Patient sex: M
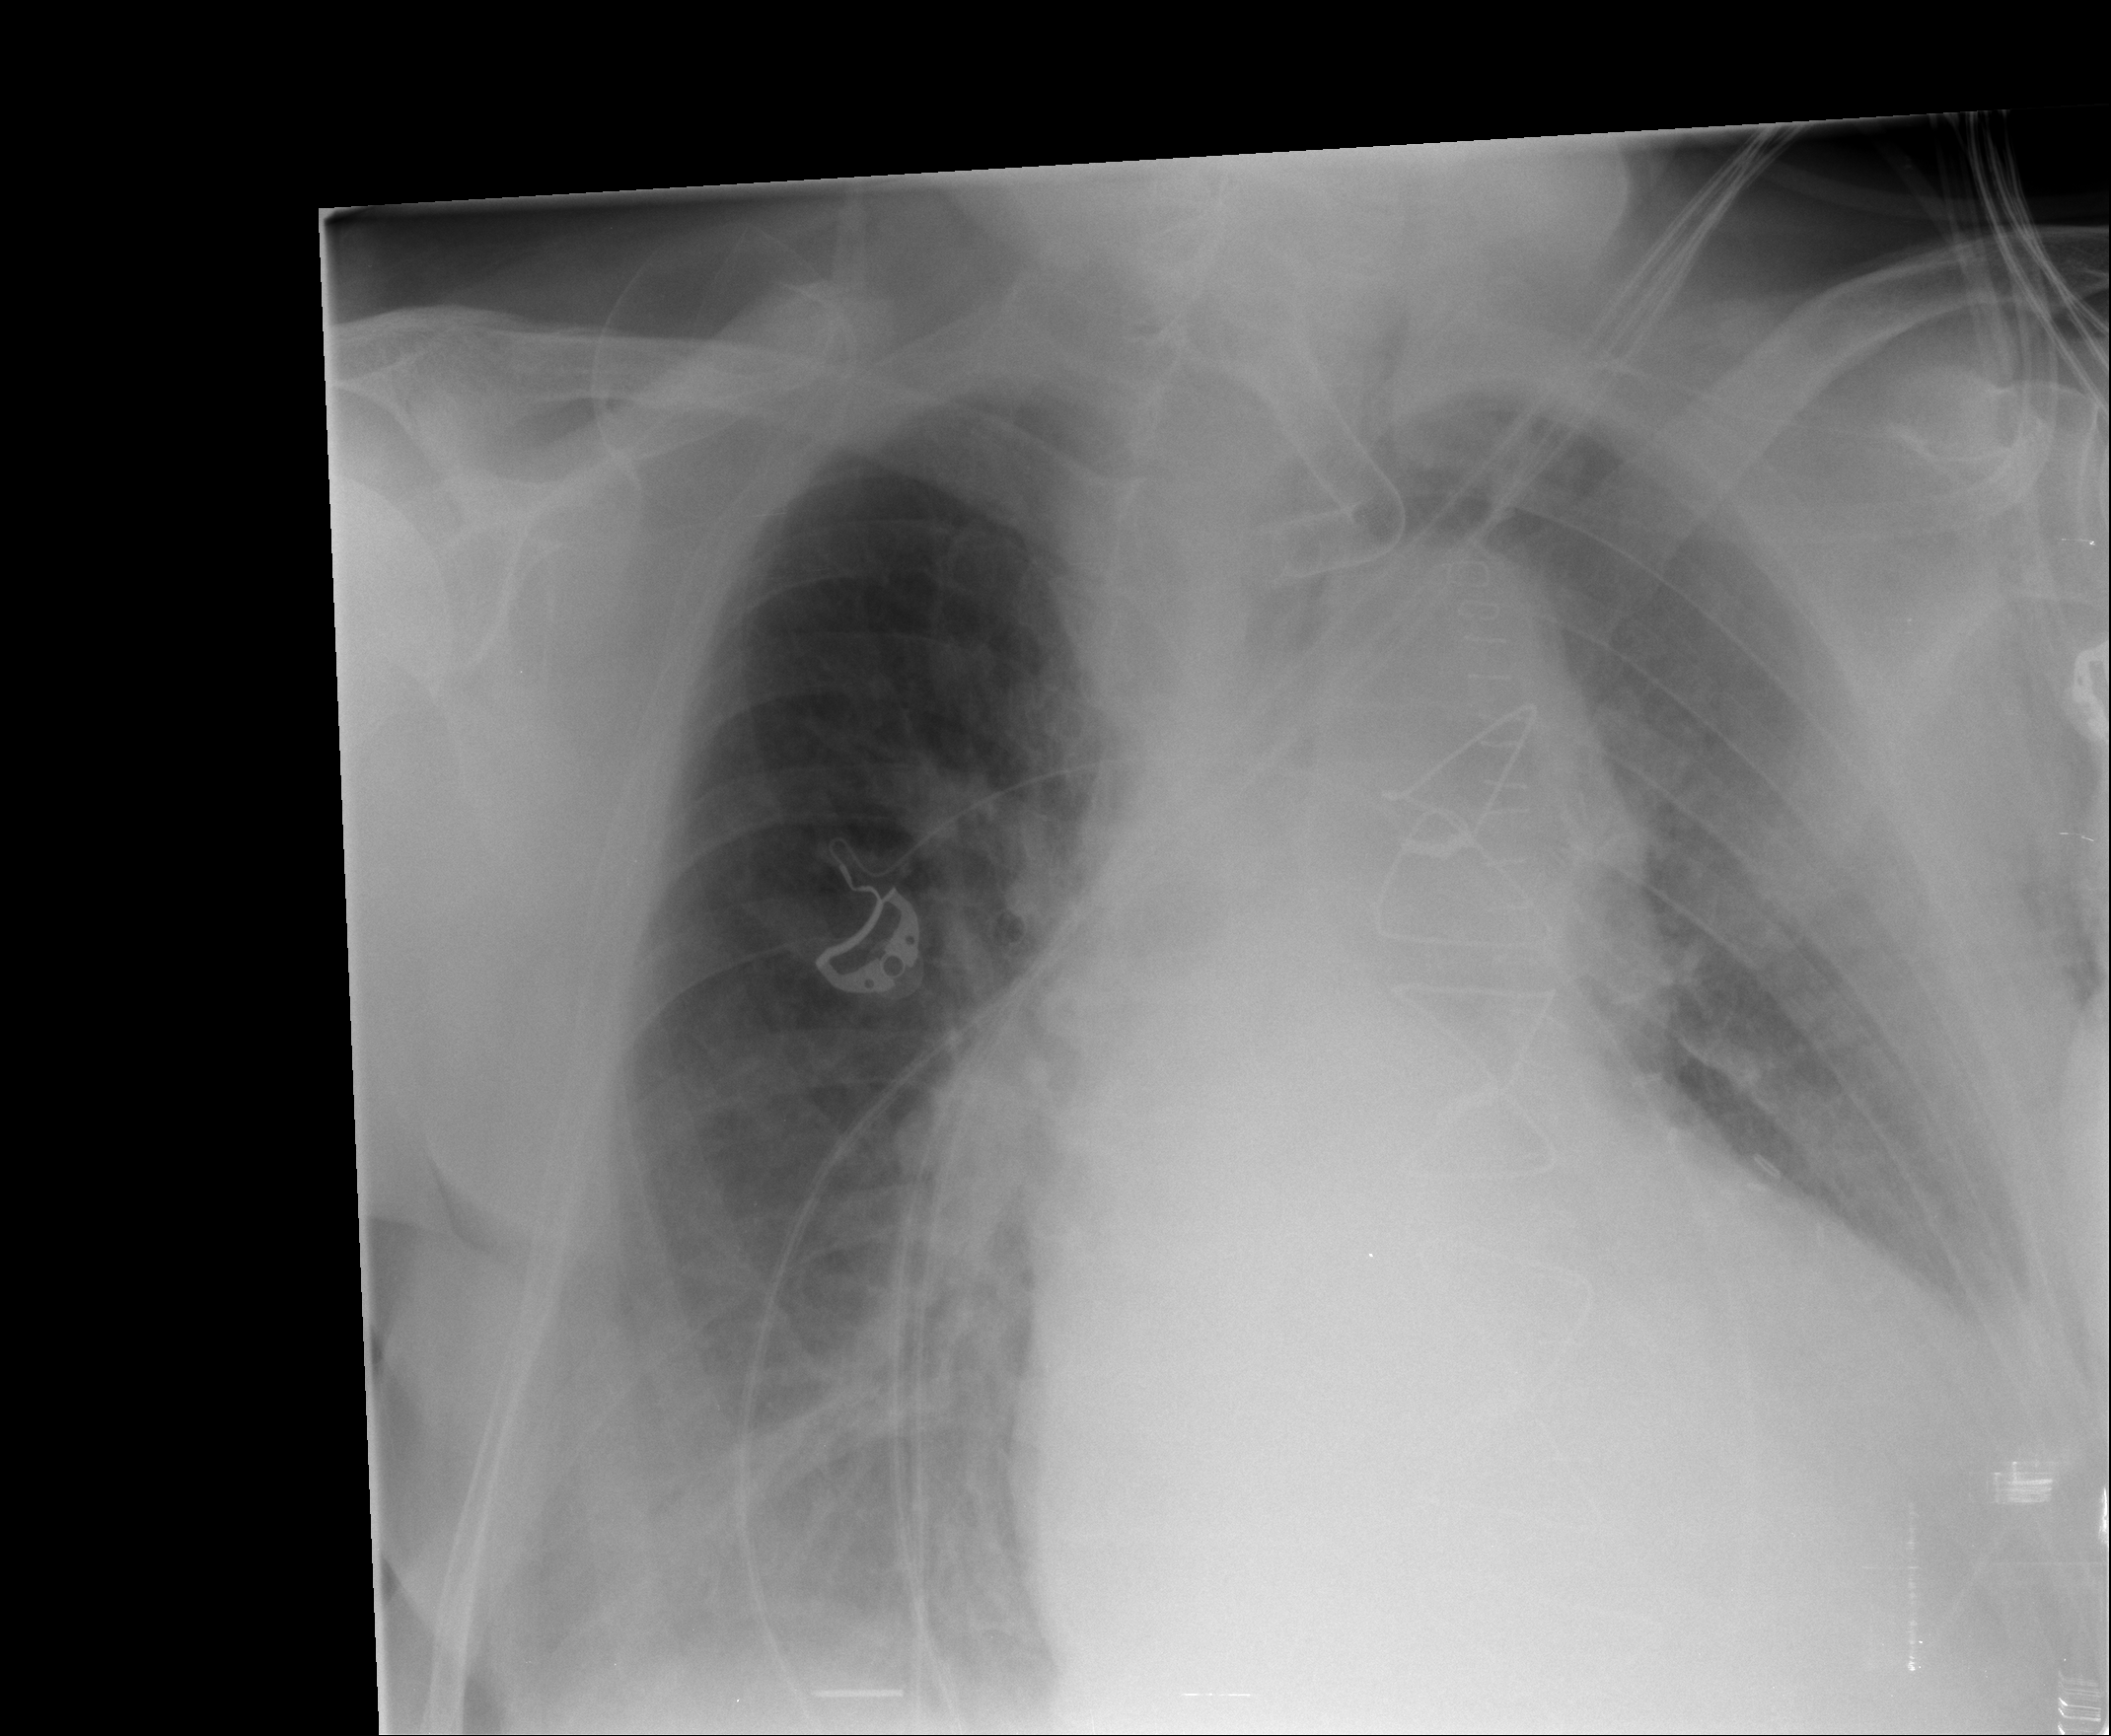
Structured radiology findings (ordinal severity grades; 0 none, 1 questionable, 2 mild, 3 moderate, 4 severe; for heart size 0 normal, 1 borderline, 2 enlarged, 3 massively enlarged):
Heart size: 3
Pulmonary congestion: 2
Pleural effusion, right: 2
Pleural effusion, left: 2
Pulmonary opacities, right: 0
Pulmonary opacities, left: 0
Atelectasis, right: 2
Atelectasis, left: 2